Question: I have a relatively simple Rails application which has a few coffeescript files that I need to change occasionally.
The public assets folder keeps growing with new files every time I am forced to recompile in order to push to heroku. When this happens I have new asset file that I have to add to git in order for them to be pushed to Heroku for my JS and CSS to appear (if I do not add these new files and push I am left with no CSS or JS).
Obviously I have got the wrong end of the stick here somehow, and am creating extra unnecessary files.
Can anyone shed light on this? I am including a screenshot of my public/assets directory so you get the picture:

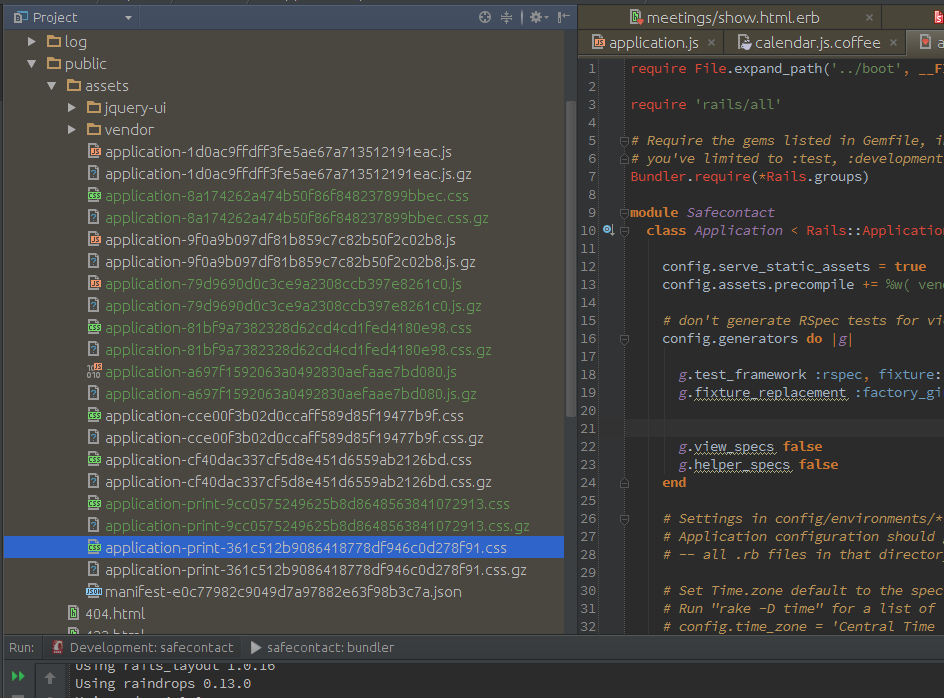
Answer: Before you run 'rake assets:precompile', clean up your old assets:
with either 'rake assets:clean'
which only removes old assets (keeps the most recent 3 copies) from public/assets. Useful when doing rolling deploys that may still be serving old assets while the new ones are being compiled.
or 'rake assets:clobber'
which empties out public/assets and clears the Sprockets file system cache.
Source: <URL>
Note that 'rake assets:clobber' is for Rails 4 only.